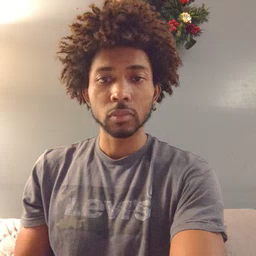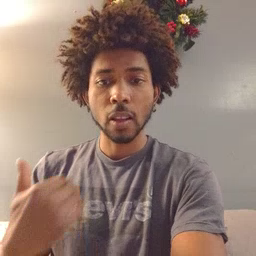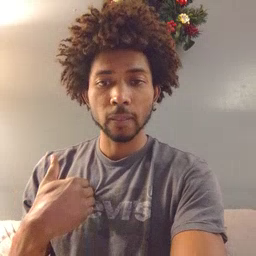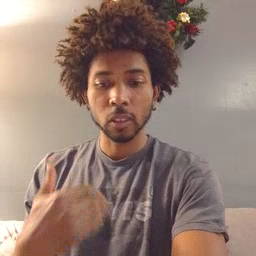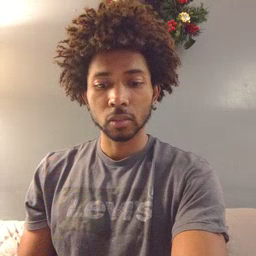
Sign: have